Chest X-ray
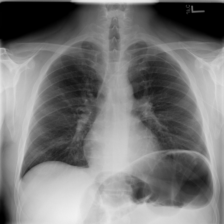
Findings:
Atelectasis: negative
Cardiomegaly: negative
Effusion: negative
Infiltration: negative
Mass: negative
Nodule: negative
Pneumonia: negative
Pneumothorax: negative
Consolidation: negative
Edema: negative
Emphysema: negative
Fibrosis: negative
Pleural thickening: negative
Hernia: negative